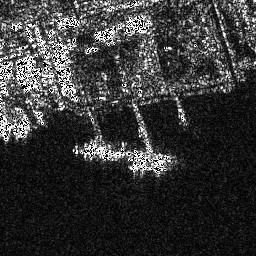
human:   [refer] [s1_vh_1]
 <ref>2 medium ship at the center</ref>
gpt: <box>[[28, 55, 48, 62, 0]], [[49, 61, 65, 67, 0]]</box>